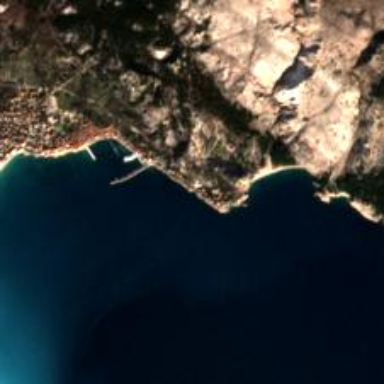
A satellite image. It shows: Beautiful bay with natural surroundings.